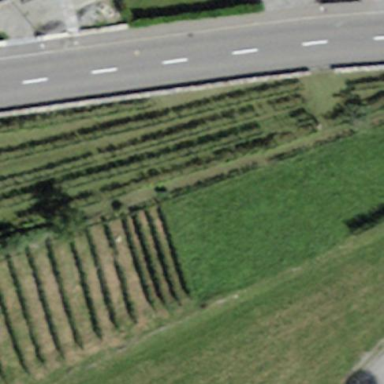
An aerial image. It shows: Beautiful vineyard in the countryside.